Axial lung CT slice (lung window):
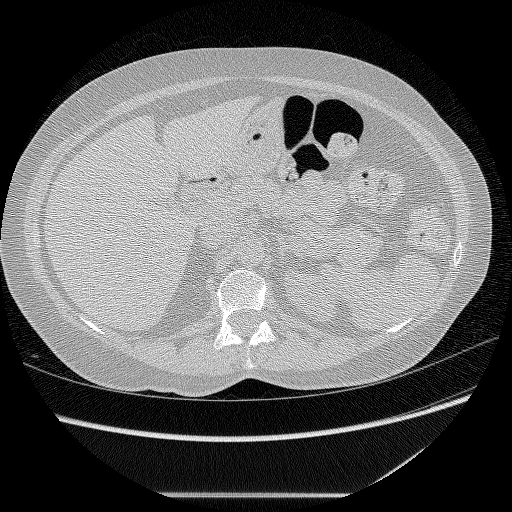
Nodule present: no